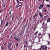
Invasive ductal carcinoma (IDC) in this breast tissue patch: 1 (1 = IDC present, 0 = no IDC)